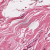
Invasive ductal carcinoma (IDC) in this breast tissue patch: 0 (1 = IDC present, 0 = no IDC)